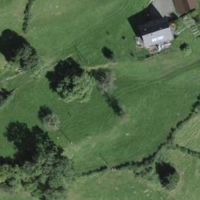
EUNIS habitat code: 24
Species observed at this site:
Cantharis rustica
Geranium robertianum
Eristalis pertinax
Gryllus campestris